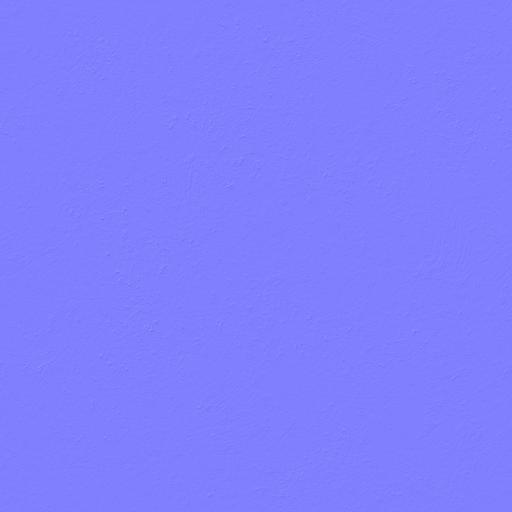
antique clean floor stone terrazzo white